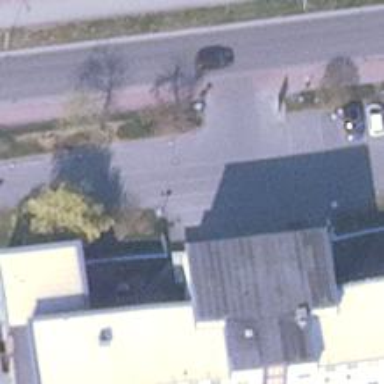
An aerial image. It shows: Paved parking aisle designated as service road.